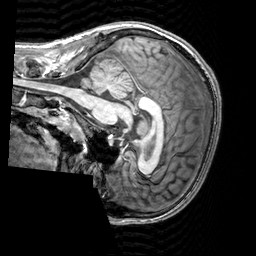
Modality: T1w
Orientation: sagittal
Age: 19
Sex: male
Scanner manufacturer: siemens
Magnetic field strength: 3 T
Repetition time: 2.3 s
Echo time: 0.00303 s